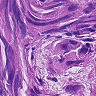
Metastatic tissue present: yes